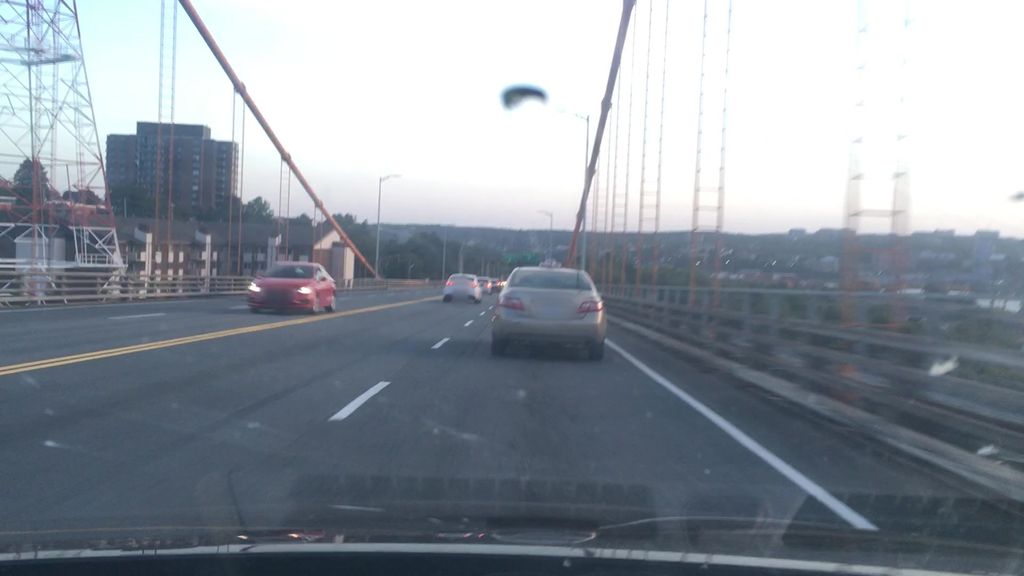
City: halifax